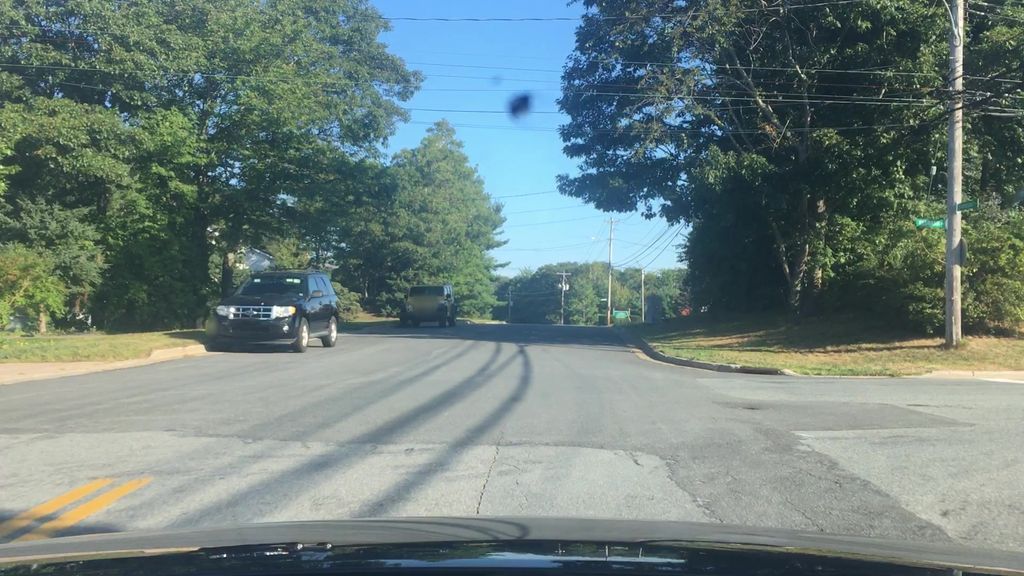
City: halifax